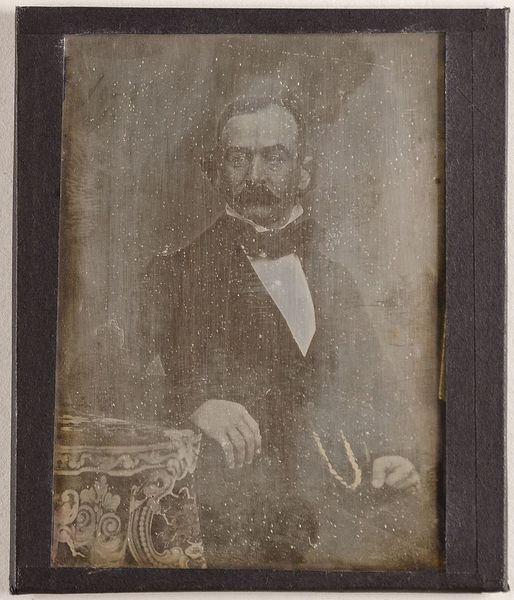
Titel: Unbekannter Mann mit Bart
Standort: Hamburg
Institution: Museum für Kunst und Gewerbe Hamburg
Schlagwörter: mann, bart, portrait, figur, foto, fotografie, photographie, photo, lichtbild, daguerreotypie, bildwerke, angewandte und bildende kunst, hessische systematik, porträt, porträtfotografie, porträtphotographie, hüftbild